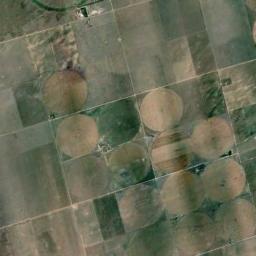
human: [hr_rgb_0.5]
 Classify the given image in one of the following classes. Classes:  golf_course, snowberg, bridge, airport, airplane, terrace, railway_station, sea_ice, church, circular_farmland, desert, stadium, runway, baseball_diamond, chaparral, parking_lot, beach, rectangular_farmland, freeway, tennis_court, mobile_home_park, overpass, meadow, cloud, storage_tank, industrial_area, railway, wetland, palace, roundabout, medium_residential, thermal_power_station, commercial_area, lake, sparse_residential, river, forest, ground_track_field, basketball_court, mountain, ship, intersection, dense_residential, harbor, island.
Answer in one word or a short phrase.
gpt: circular_farmland